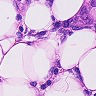
Metastatic tissue present: yes